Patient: sex M, age 66
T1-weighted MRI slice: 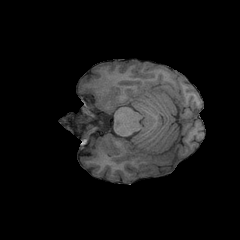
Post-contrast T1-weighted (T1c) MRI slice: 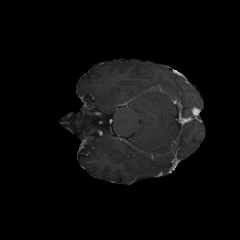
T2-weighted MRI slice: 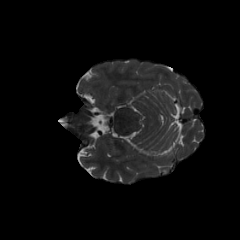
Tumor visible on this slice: no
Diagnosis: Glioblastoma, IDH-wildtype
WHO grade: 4